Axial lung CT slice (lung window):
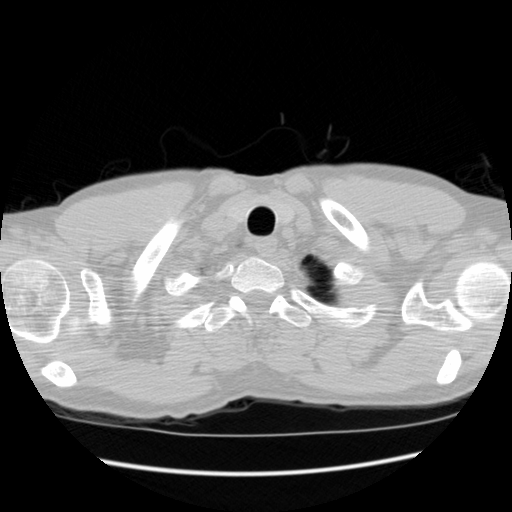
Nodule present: no